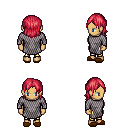
a pixel art fantasy rpg character, female body template, human, tanned skin, chain mail, gold greaves, ruby red long bangs hairstyle, brown slippers, four views (front, back, left, right), 2x2 character sprite sheet, small pixel art, hard edges, no anti-aliasing